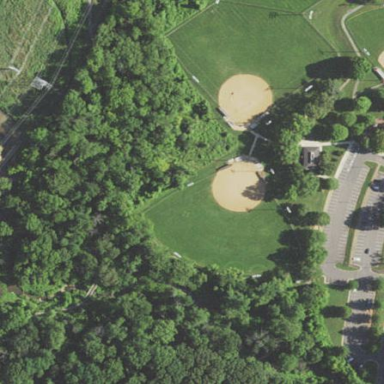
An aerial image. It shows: Baseball pitch for leisure and sports activities.